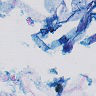
Metastatic tissue present: no